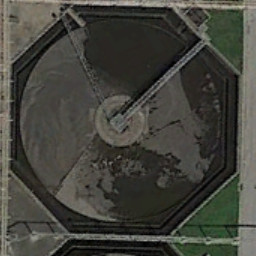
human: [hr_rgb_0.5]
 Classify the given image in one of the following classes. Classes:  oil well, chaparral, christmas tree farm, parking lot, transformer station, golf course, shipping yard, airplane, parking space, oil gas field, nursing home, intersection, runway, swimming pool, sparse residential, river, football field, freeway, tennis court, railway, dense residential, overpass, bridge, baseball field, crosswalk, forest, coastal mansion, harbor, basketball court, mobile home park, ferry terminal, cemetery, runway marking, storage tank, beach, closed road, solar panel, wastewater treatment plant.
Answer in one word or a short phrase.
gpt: wastewater treatment plant